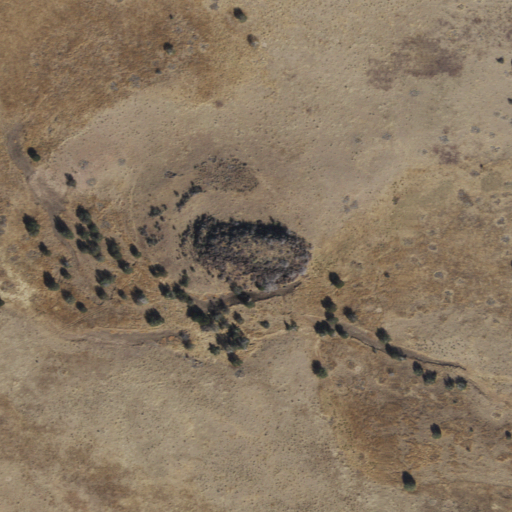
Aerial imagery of mountain in Arizona named Anvil Rock containing shrub and grassland